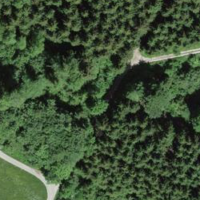
EUNIS habitat code: 44
Species observed at this site:
Lonicera acuminata